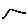
Label: car